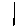
Label: line